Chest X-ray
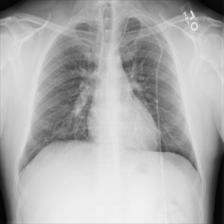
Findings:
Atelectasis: negative
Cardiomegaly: negative
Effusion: negative
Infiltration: negative
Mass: negative
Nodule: negative
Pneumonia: negative
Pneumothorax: negative
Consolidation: negative
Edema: negative
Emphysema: negative
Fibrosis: negative
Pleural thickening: negative
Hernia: negative